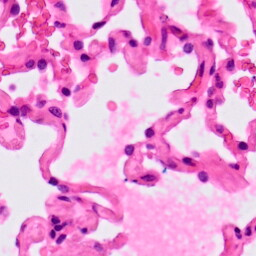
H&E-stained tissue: Lung